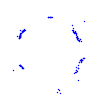
Particle: kaon